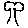
Label: tree